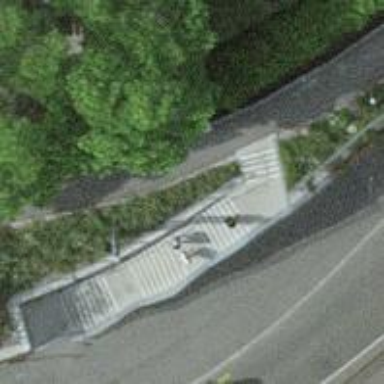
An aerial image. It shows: Set of concrete steps.